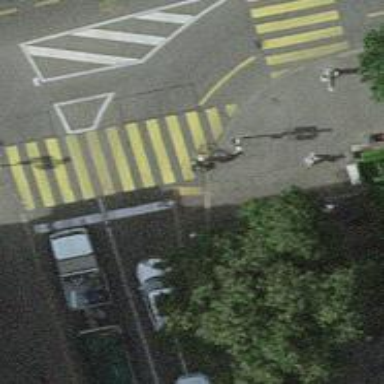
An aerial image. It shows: Kerb barrier.